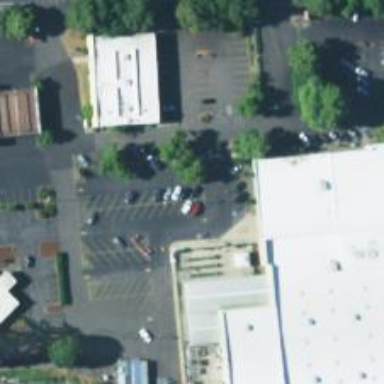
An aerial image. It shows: Parking space is available.